Question: I am in progress of making my first 3D game, but I stuck into one part. I have never been good with algortihms or even math, so I am kinda having hard time with this :(
Anyways, I want to generate 3x3x3 ( of course if algorithm would on any size it would be great ! ) "structure" or whatever it should be called. 1 unit is one block/cube. I don't want it to be full of blocks, but generate shapes randomly, so that some parts would have block and some would be empty. All the blocks should be connected to atleast one other block ( not diagonally, but "straight" ).
I hope that you understand what I am after :)
I quickly made a small picture with paint if it helps at all. However I would like it to be a lot emptier and it'd be great if upper part would be more frequently emptier than lower part.

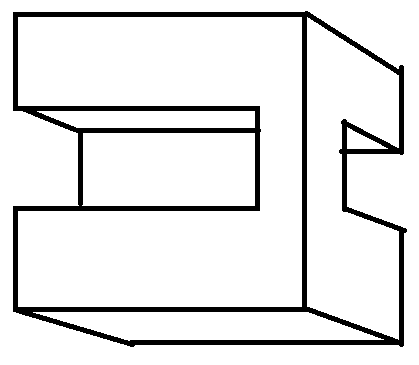
Answer: Why don't you just create a few structures and then use random numbers to determine one of those. If you make like 7 different ones the users/players will hardly notice any form of repetition.
Btw: There shouldn't be so many different structures matching your criteria if you ignore all structures that are rotational symmetric.